: стальная линейка 1 м, 2 струбцины, 1 провод BNC-крокодил, батарейка, осциллограф.
Закрепите линейку, оставив свободный конец. Период колебаний линейки увеличивается с увеличением длины $L$: $T \propto L^\alpha$. Определите $\alpha$.
Подзовите преподавателя и получите эту часть задания персонально.
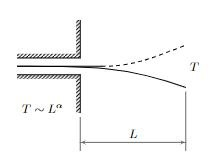
Включите осциллограф и определите назначение регулировочных ручек.Научитесь менять масштаб по вертикали и горизонтали;сдвигать осциллограмму вверх и вниз;задавать канал и уровень синхронизации;считывать показания постоянно или однократно;выставлять курсор и считывать данные о его положении.

Закрепите линейку, оставив свободный конец. Период колебаний линейки увеличивается с увеличением длины $L$: $T \propto L^\alpha$. Определите $\alpha$.

Подзовите преподавателя и получите эту часть задания персонально.
Темы:
E